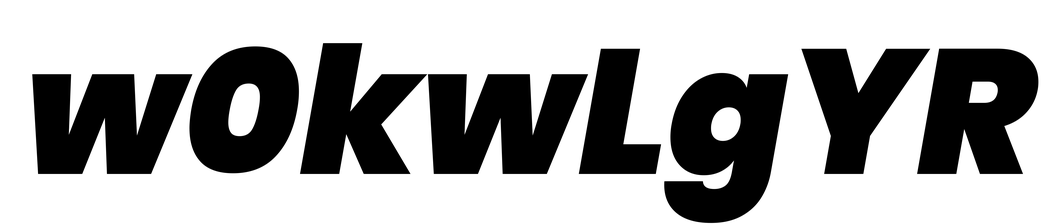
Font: Poppins-BlackItalic